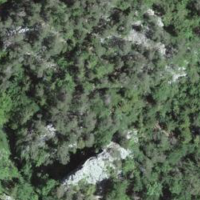
EUNIS habitat code: 41
Species observed at this site:
Vincetoxicum hirundinaria
Cyclamen persicum
Anthericum ramosum